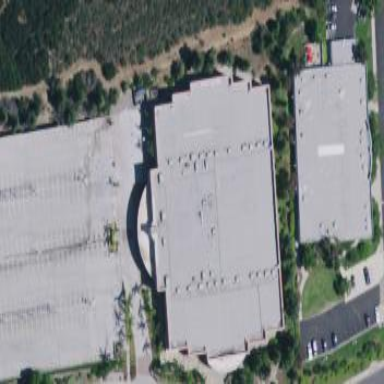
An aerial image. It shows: Cinema building.